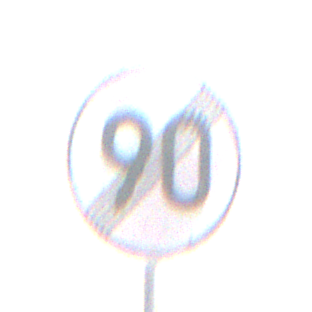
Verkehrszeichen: EndeGeschwindigkeit90
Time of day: MorningAfternoon
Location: Outdoor (Nature)
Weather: Clear
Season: NotSpecified
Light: Natural